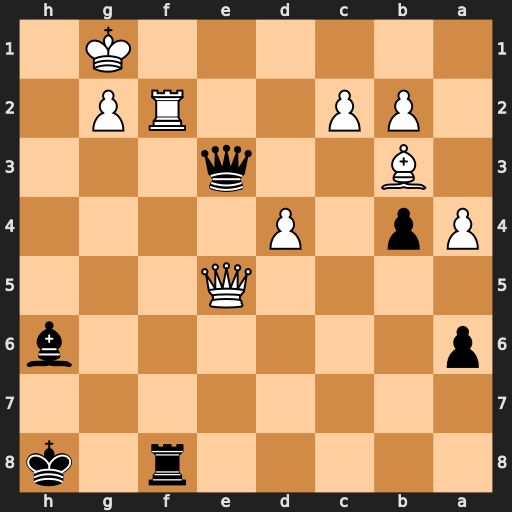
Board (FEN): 5r1k/8/p6b/4Q3/Pp1P4/1B2q3/1PP2RP1/6K1
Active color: b
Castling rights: -
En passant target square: -
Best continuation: Kh7 Qc7+ Bg7